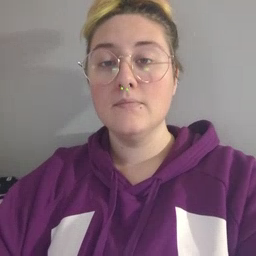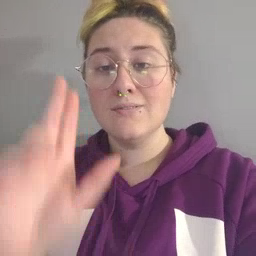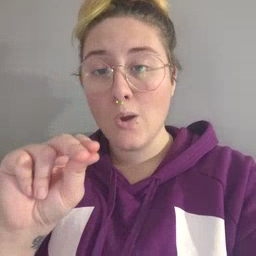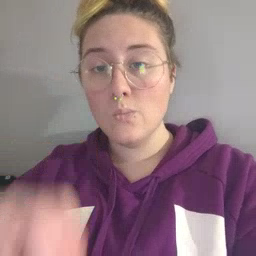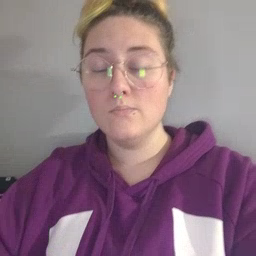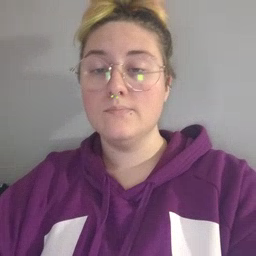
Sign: no